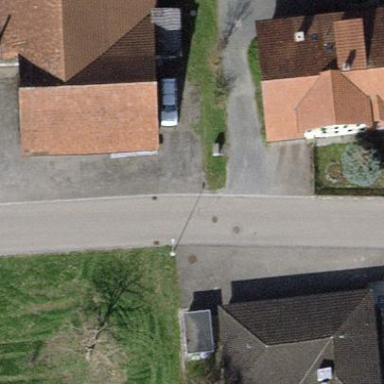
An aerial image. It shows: Detached building.